六年级 · 算术
$37.5 \%$$50 \%$$24 \%$
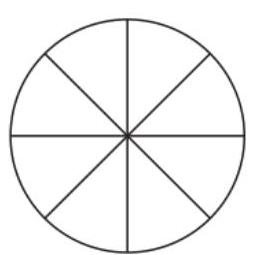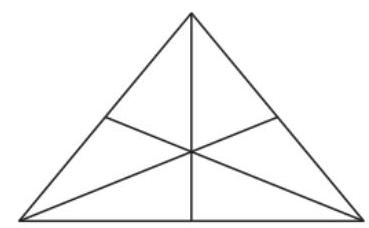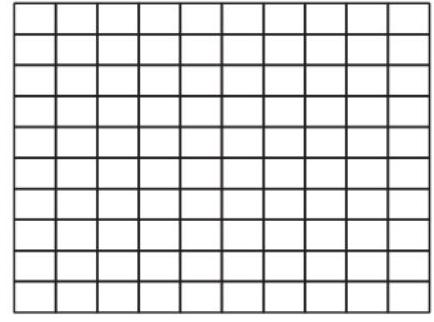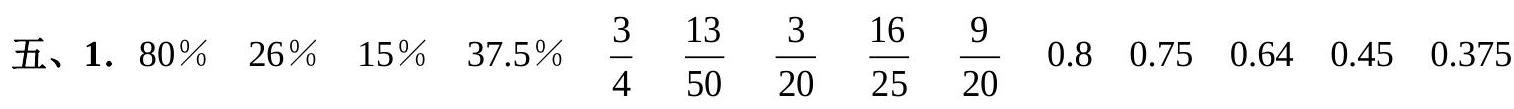
答案: 
解析: 答案: